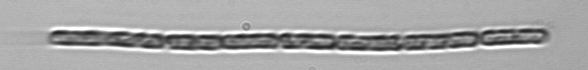
Label: Dactyliosolen_fragilissimus